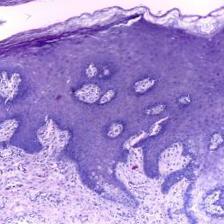
Diagnosis: Normal